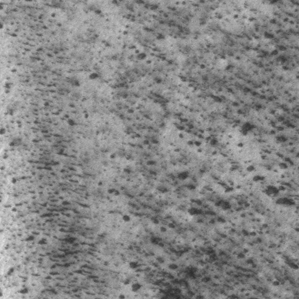
Label: frost